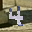
Label: 4